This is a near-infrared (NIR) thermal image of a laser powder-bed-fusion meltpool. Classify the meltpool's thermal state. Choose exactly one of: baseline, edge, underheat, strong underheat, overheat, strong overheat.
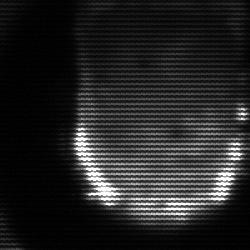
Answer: baseline